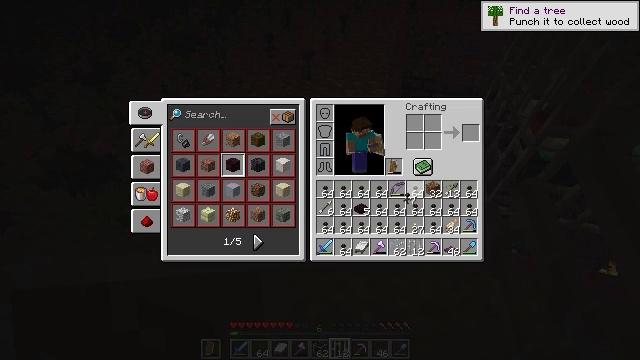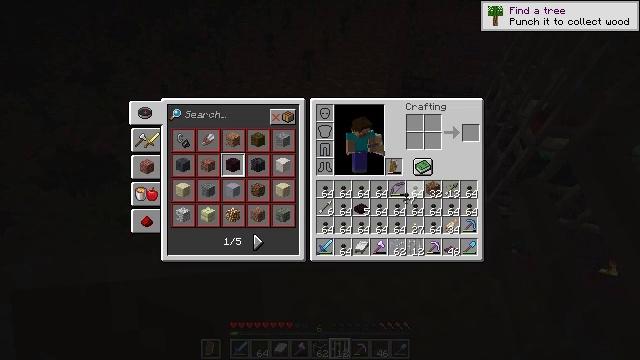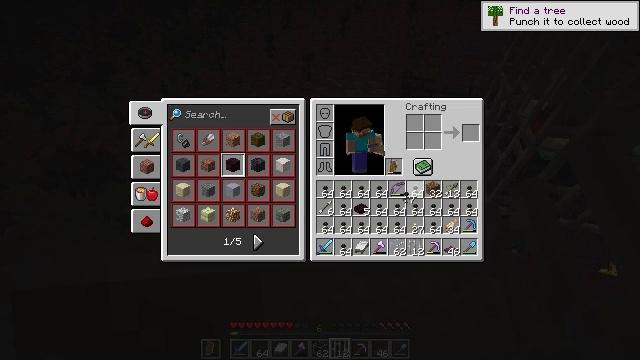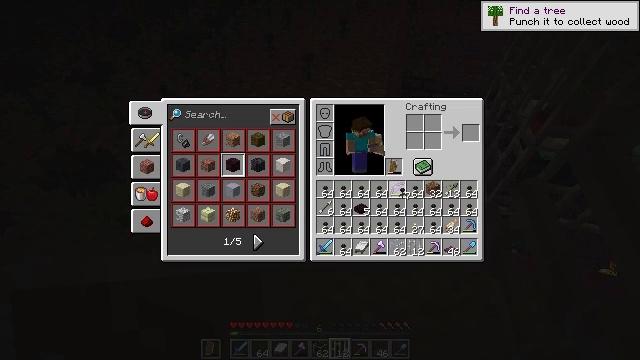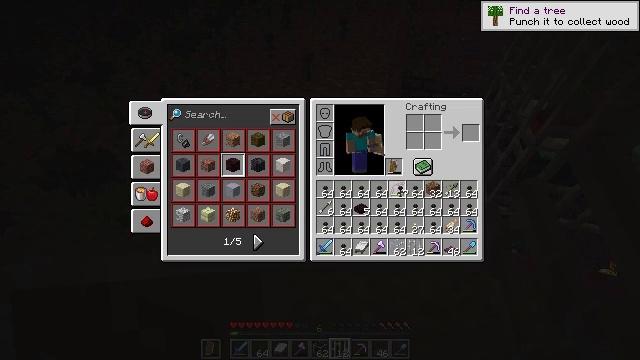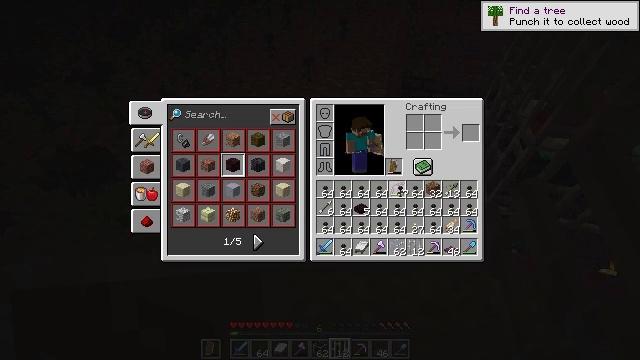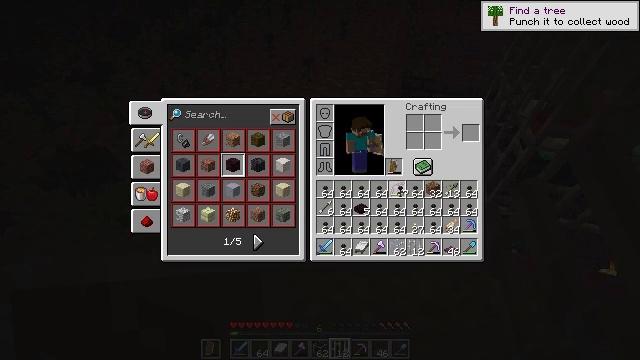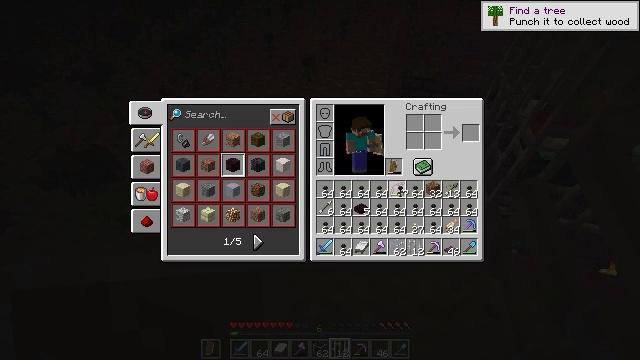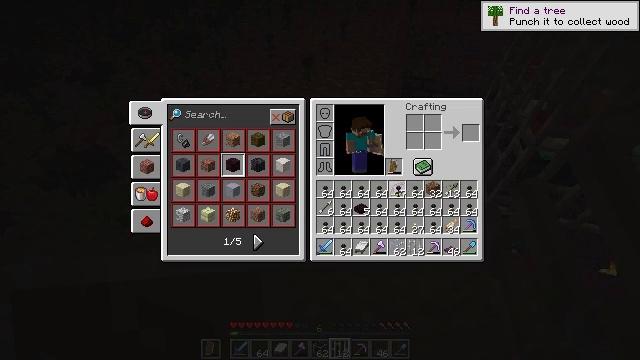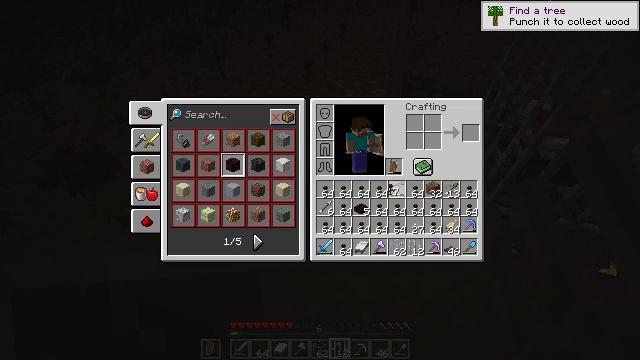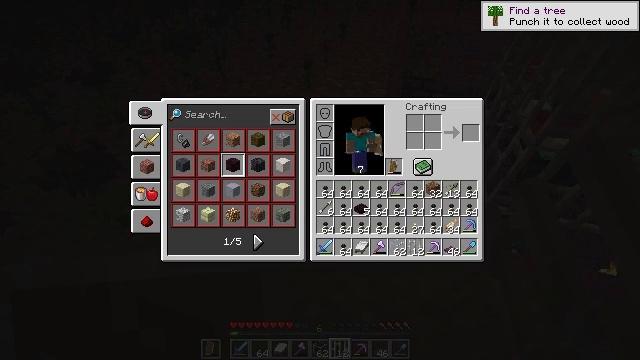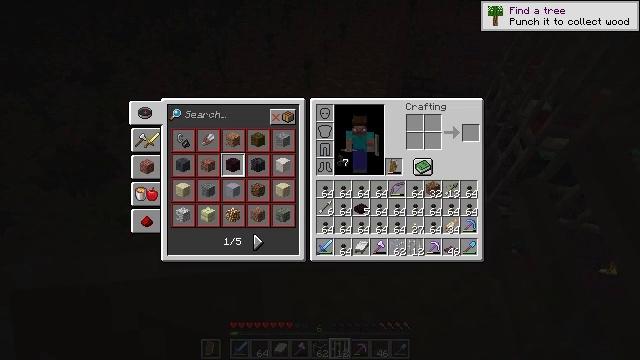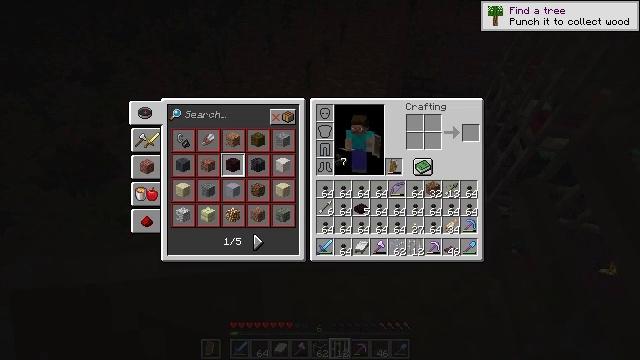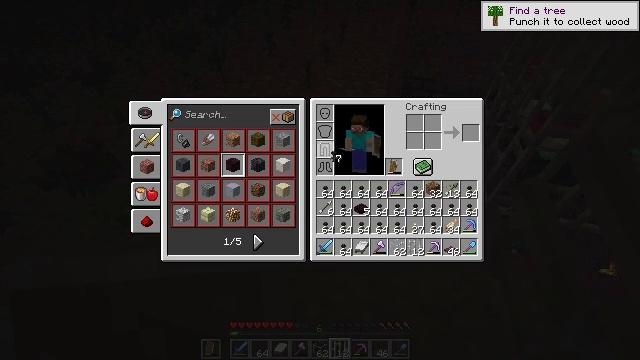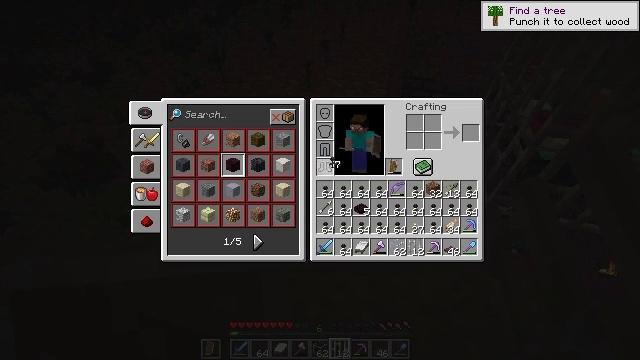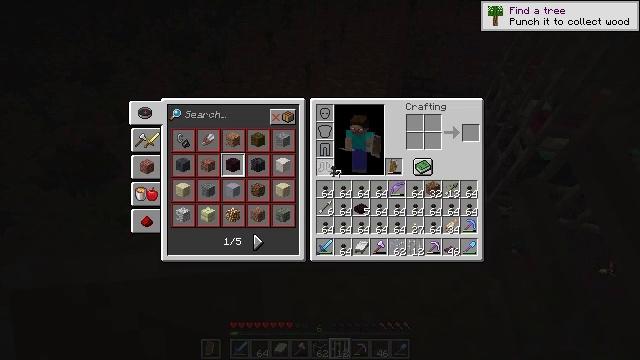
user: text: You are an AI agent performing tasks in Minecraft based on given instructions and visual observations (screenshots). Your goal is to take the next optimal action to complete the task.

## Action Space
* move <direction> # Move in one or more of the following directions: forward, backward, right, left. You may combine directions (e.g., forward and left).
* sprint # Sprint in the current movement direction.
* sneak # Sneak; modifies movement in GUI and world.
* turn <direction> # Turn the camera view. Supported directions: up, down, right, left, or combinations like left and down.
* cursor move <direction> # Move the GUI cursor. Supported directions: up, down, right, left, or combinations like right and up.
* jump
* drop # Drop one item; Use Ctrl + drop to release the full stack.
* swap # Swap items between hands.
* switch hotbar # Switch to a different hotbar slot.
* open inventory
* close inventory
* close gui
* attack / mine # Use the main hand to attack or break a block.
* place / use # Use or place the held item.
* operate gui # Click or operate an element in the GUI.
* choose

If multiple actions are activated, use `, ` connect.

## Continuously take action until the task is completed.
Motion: motion action
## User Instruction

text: drop wither rose
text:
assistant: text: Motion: no_op
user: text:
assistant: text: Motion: no_op
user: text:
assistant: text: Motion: no_op
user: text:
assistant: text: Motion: no_op
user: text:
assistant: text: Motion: no_op
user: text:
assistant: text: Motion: no_op
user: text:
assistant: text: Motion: no_op
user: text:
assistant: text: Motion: no_op
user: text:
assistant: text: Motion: cursor move left
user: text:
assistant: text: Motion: cursor move left and up
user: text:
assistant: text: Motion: cursor move left and up
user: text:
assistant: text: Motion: no_op
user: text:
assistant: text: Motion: no_op
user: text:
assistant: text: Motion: no_op
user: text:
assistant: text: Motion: cursor move down
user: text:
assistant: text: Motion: cursor move down
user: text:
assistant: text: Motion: no_op
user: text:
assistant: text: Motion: no_op
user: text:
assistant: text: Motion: cursor move left and up
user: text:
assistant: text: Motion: cursor move left and up
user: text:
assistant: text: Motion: cursor move left
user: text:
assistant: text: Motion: cursor move left and up
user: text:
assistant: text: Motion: cursor move left and up
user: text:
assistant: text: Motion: no_op
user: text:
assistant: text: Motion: operate gui
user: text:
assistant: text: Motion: operate gui
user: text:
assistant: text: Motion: no_op
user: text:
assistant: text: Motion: close inventory
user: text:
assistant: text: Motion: close inventory
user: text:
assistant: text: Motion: no_op